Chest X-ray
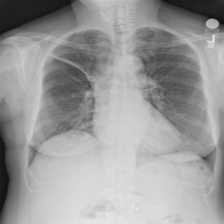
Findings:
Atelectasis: positive
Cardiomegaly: negative
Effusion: negative
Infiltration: negative
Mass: negative
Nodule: negative
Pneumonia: negative
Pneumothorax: negative
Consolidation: negative
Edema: negative
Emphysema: negative
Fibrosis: negative
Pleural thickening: negative
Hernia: negative